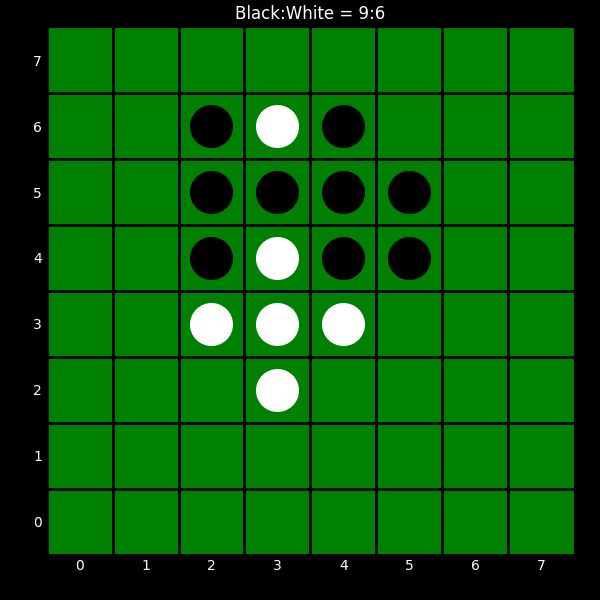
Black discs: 9
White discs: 6